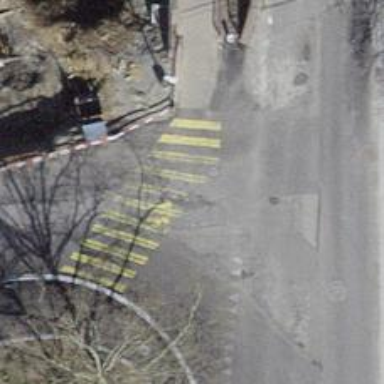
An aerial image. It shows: Uncontrolled zebra crossing on the road.